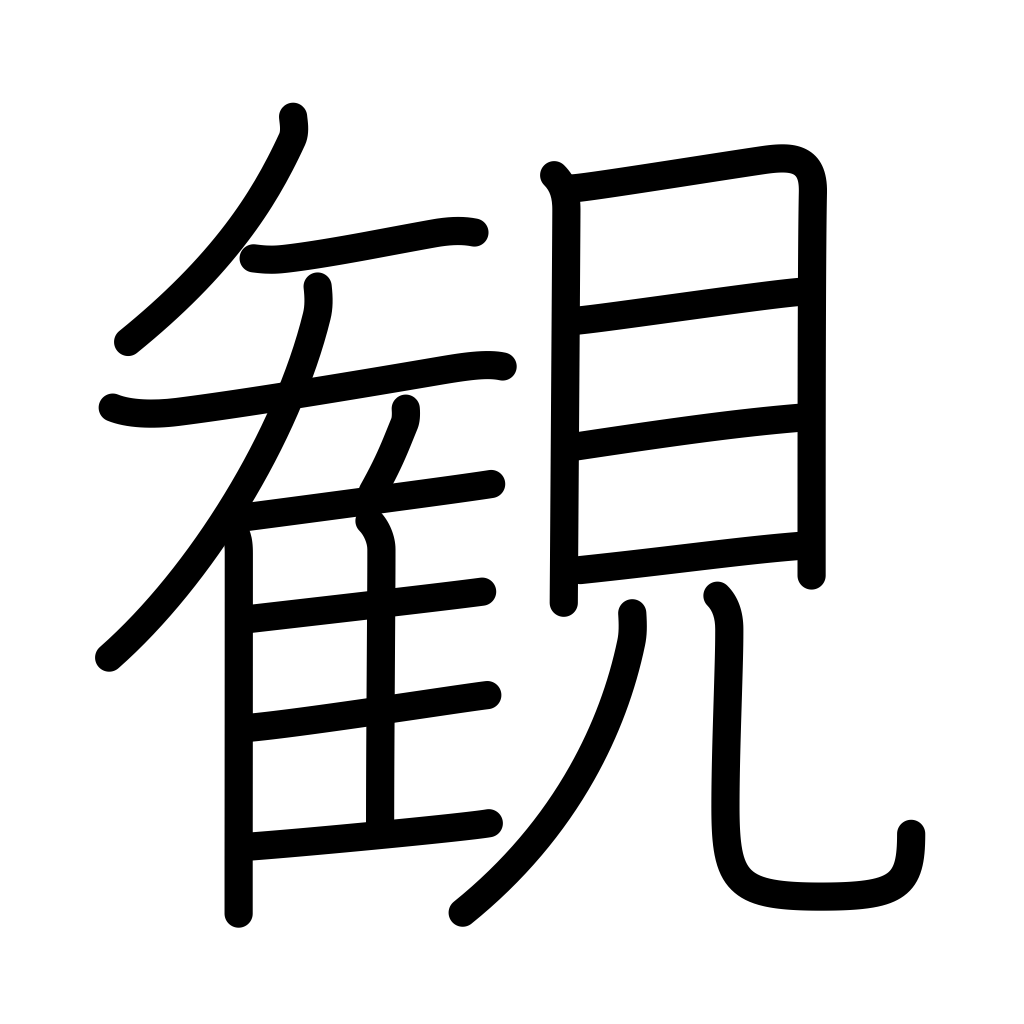
Meaning: outlook, look, appearance, condition, view